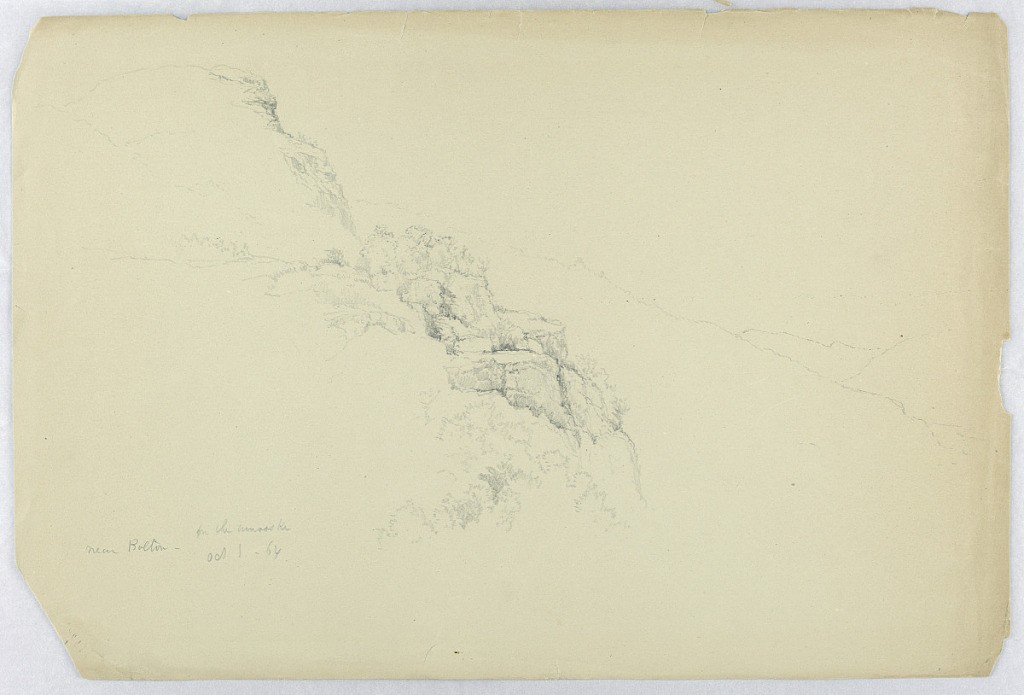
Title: Cliff near Bolton, on the Winooski
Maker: Daniel Huntington, American, 1816–1906
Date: October 1, 1864
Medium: Graphite on grey paper
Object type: Drawing
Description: Rocky ledges with brush, descending from the left. Mountains beyond, outlined, right.